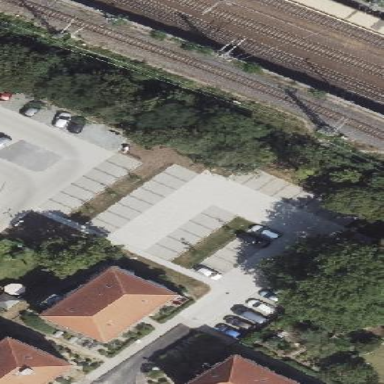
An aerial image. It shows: Parking area with paving stones surface.